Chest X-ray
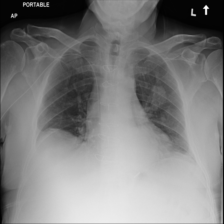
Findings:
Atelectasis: negative
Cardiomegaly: negative
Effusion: negative
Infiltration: negative
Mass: negative
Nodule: negative
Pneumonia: negative
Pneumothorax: negative
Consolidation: negative
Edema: negative
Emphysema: negative
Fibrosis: negative
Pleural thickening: negative
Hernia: negative